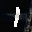
Label: 1